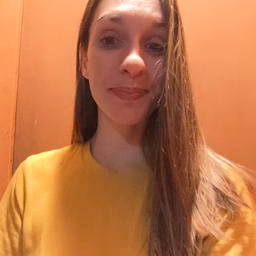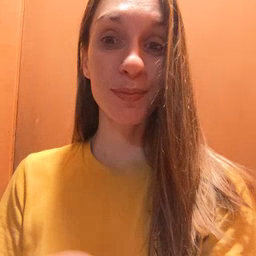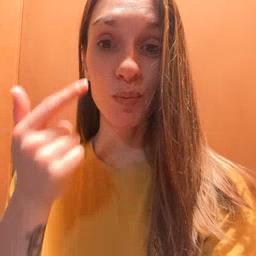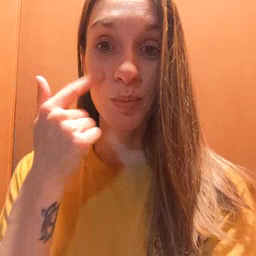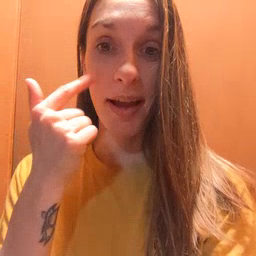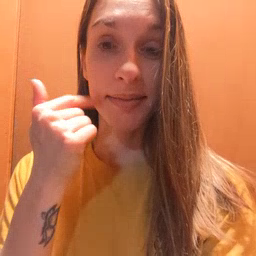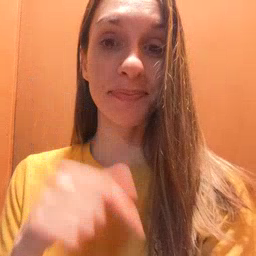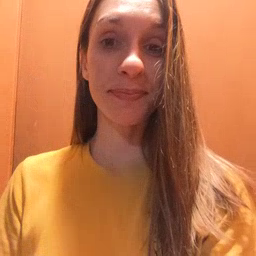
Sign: cry